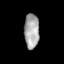
Tissue: lung
Cell type: Others
Senescence score: 0.06921
Nuclear area (px): 506
Mean DAPI intensity: 167.287